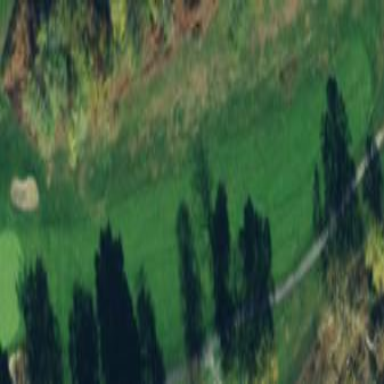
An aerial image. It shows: Golf fairway surrounded by grass.